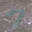
Label: 7